Question: I have some data that follow a sigmoid distribution as you can see in the following image:
After normalizing and scaling my data, I have adjusted the curve at the bottom using 'scipy.optimize.curve_fit' and some initial parameters:
'''
popt, pcov = curve_fit(sigmoid_function, xdata, ydata, p0 = [0.05, 0.05, 0.05])
>>> print popt
[ 2.82019932e+02 -1.90996563e-01 5.00000000e-02]
'''
So 'popt', according to <URL>, returns *"Optimal values for the parameters so that the sum of the squared error of f(xdata, . I understand here that there is no calculation of the slope with 'curve_fit', because I do think the slope of this gentle curve is 282, neither is negative.
Then I tried with 'scipy.optimize.leastsq', because the documentation says it returns ", so I thought the slope would be returned. Like this:
'''
p, cov, infodict, mesg, ier = leastsq(residuals, p_guess, args = (nxdata, nydata), full_output=True)
>>> print p
Param(x0=281.73193626250207, y0=-0.012731420027056234, c=1.0069006606656596, k=0.18836680131910222)
'''
But again, I did not get what I expected. 'curve_fit' and 'leastsq' returned almost the same values, with is not surprising I guess, as 'curve_fit' is using an implementation of the least squares method within to find the curve. But no slope back...unless I overlooked something.
So,
I am trying to avoid manual methods, like <URL> and subtract and divide results and so. I would like to know if there is a more automatic method for this.
Thank you all!
This is my "sigmoid_function", used by curve_fit and leastsq methods:
'''
def sigmoid_function(xdata, x0, k, p0): # p0 not used anymore, only its components (x0, k)
# This function is called by two different methods: curve_fit and leastsq,
# this last one through function "residuals". I don't know if it makes sense
# to use a single function for two (somewhat similar) methods, but there
# it goes.
# p0:
# + Is the initial parameter for scipy.optimize.curve_fit.
# + For residuals calculation is left empty
# + It is initialized to [0.05, 0.05, 0.05]
# x0:
# + Is the convergence parameter in X-axis and also the shift
# + It starts with 0.05 and ends up being around ~282 (days in a year)
# k:
# + Set up either by curve_fit or leastsq
# + In least squares it is initially fixed at 0.5 and in curve_fit
# + to 0.05. Why? Just did this approach in two different ways and
# + it seems it is working.
# + But honestly, I have no clue on what it represents
# xdata:
# + Positions in X-axis. In this case from 240 to 365
# Finally I changed those parameters as suggested in the answer.
# Sigmoid curve has 2 degrees of freedom, therefore, the initial
# guess only needs to be this size. In this case, p0 = [282, 0.5]
y = np.exp(-k*(xdata-x0)) / (1 + np.exp(-k*(xdata-x0)))
return y
def residuals(p_guess, xdata, ydata):
# For the residuals calculation, there is no need of setting up the initial parameters
# After fixing the initial guess and sigmoid_function header, remove []
# return ydata - sigmoid_function(xdata, p_guess[0], p_guess[1], [])
return ydata - sigmoid_function(xdata, p_guess[0], p_guess[1], [])
'''
I am sorry if I made mistakes while describing the parameters or confused technical terms. I am very new with numpy and I have not studied maths for years, so I am catching up again.
So, again, what is your advice to for this dataset? Thanks!!
Thanks to Oliver W., I updated my code as he suggested and understood a bit better the problem.
There is a final detail I do not fully get. Apparently, 'curve_fit' returns a 'popt' array (x0, k) with the optimum parameters for the fitting:
- 'x0'- 'k'
Why if the sigmoid function is a growing one, the derivative/slope in popt is negative? Does it make sense?
I used 'sigmoid_derivative' to calculate the slope and, yes, I obtained the same results that 'popt' but with positive sign.
'''
# Year 2003, 2005, 2007. Slope in midpoint.
k = [-0.1910, -0.2545, -0.2259] # Values coming from popt
slope = [0.1910, 0.2545, 0.2259] # Values coming from sigmoid_derivative function
'''
I know this is being a bit peaky because I could use both. The relevant data is in there but with negative sign, but I was wondering why is this happening.
So, the calculation of the derivative function as you suggested, is only required if I . Only for midpoint, I can use 'popt'.
Thanks for your help, it saved me a lot of time. :-)
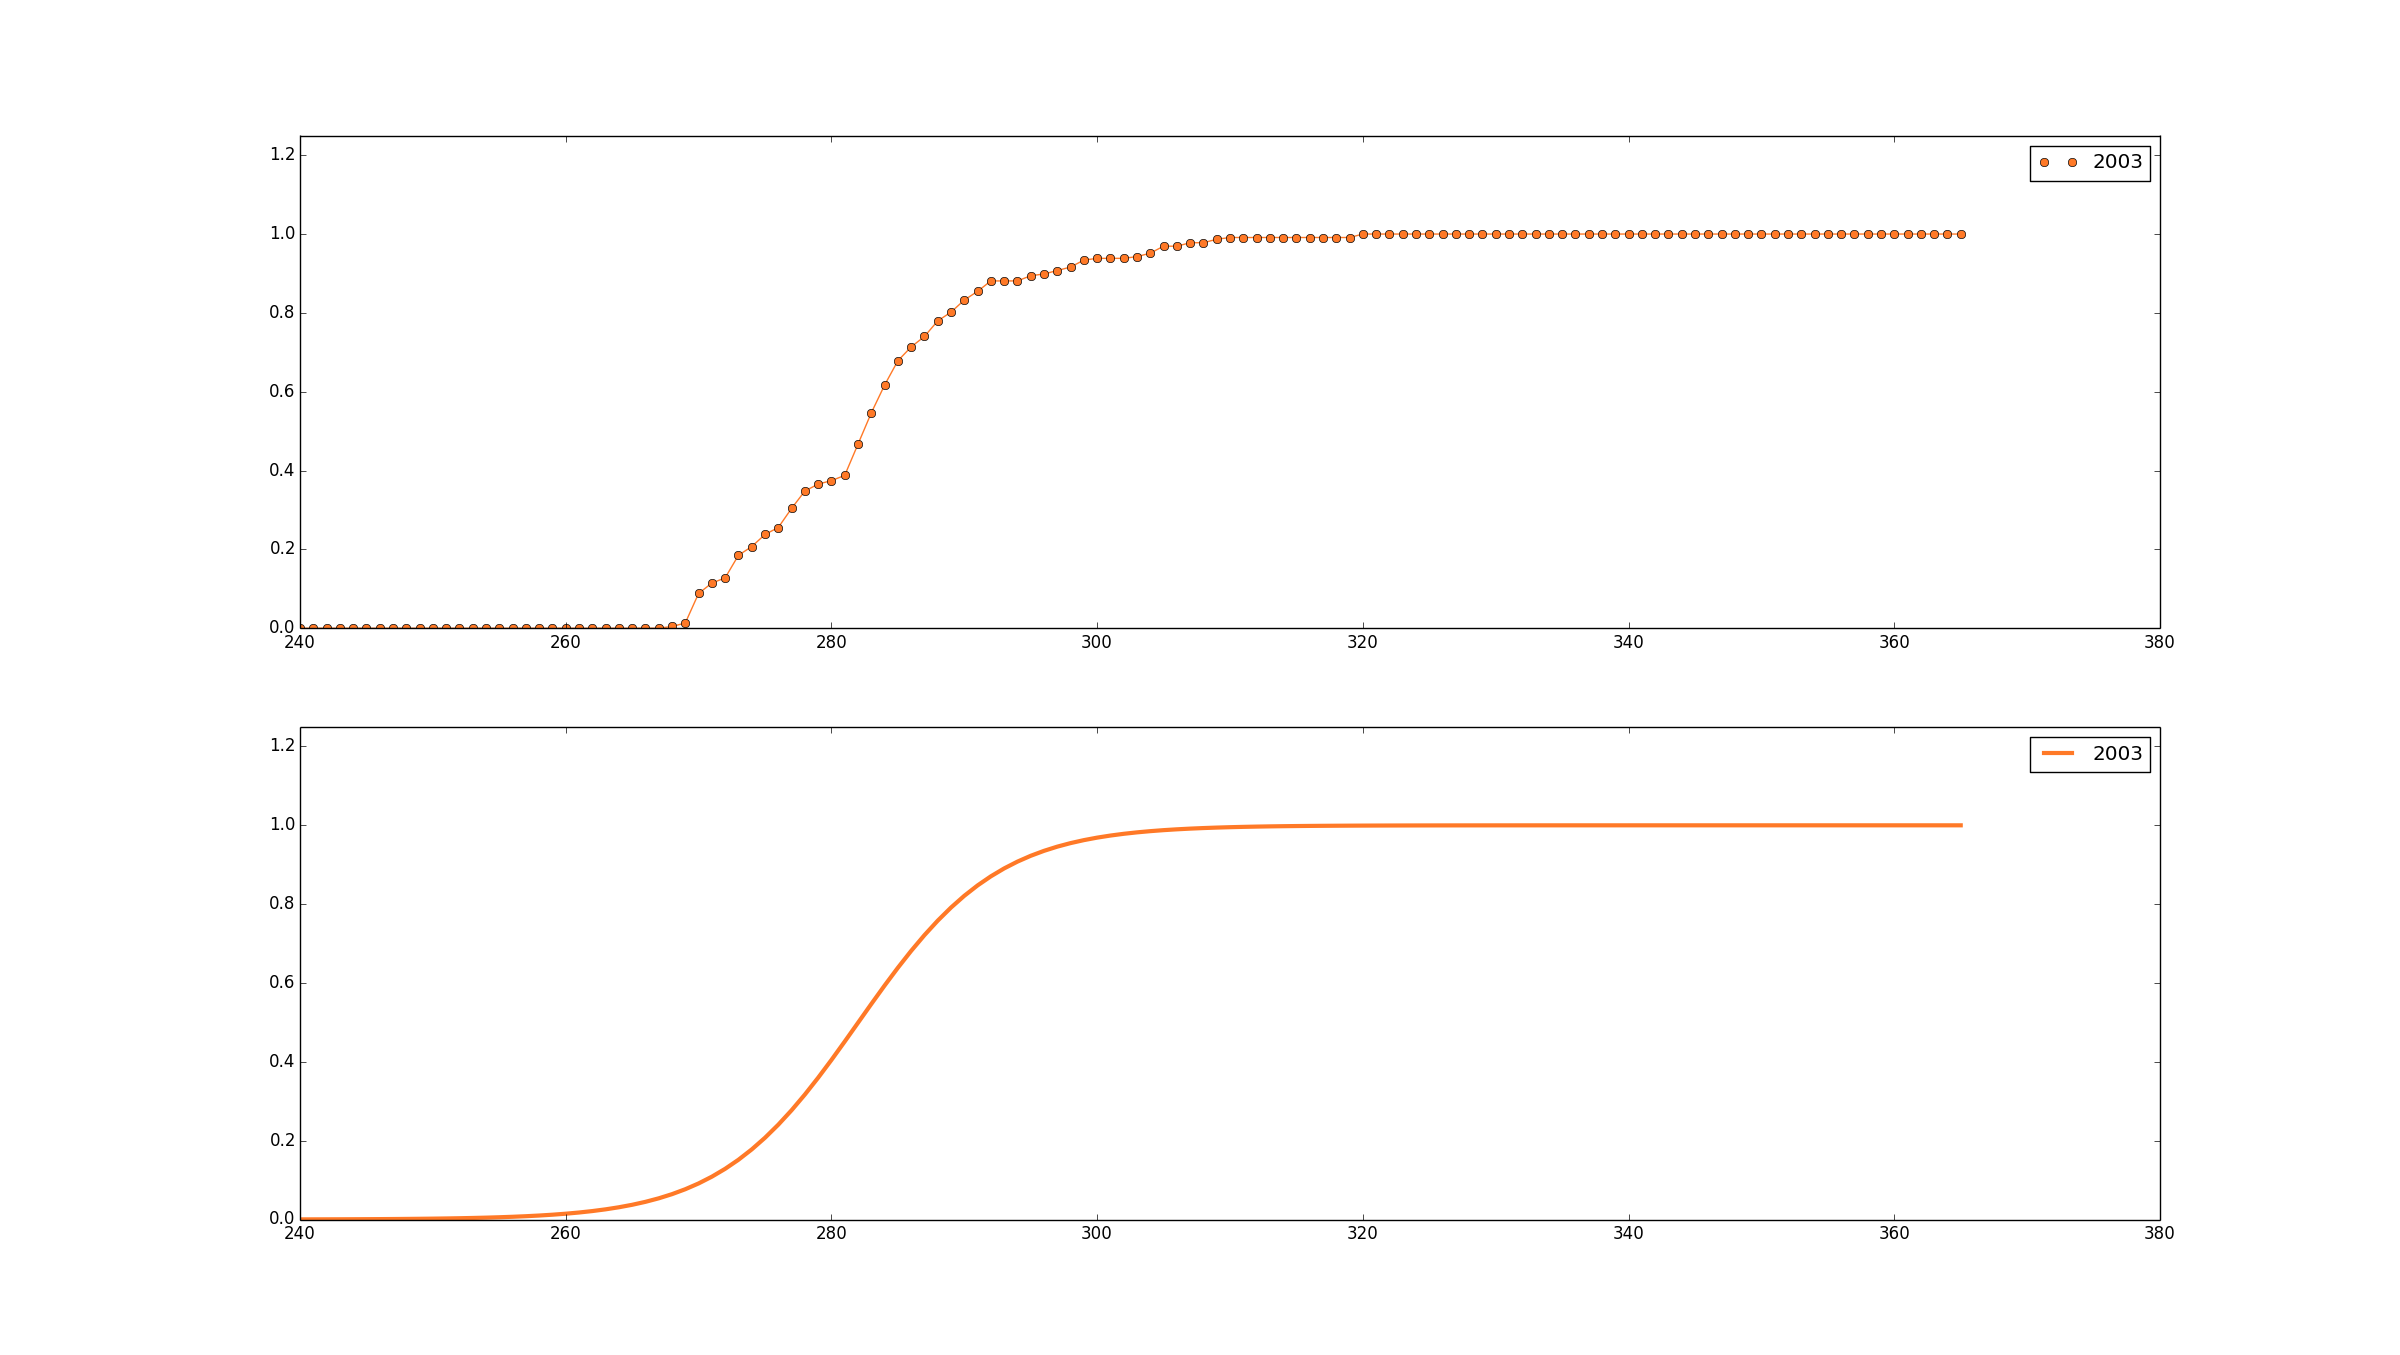
Answer: You're never using the parameter 'p0' you're passing to your sigmoid function. Hence, curve fitting will not have any good measure to find convergence, because it can take any value for this parameter. You should first rewrite your sigmoid function like this:
'''
def sigmoid_function(xdata, x0, k):
y = np.exp(-k*(xdata-x0)) / (1 + np.exp(-k*(xdata-x0)))
return y
'''
This means your model (the sigmoid) has only two degrees of freedom. This will be returned in 'popt':
'''
initial_guess = [282, 1] # (x0, k): at x0, the sigmoid reaches 50%, k is slope related
popt, pcov = curve_fit(sigmoid_function, xdata, ydata, p0=initial_guess)
'''
Now 'popt' will be a tuple (or array of 2 values), being the best possible 'x0' and 'k'.
To get the slope of this function at any point, to be honest, I would just calculate the derivative symbolically as the sigmoid is not such a hard function. You will end up with:
'''
def sigmoid_derivative(x, x0, k):
f = np.exp(-k*(x-x0))
return -k / f
'''
If you have the results from your curve fitting stored in 'popt', you could pass this easily to this function:
'''
print(sigmoid_derivative(285, *popt))
'''
which will return for you the derivative at 'x=285'. But, because you ask specifically for the midpoint, so when 'x==x0' and 'y==.5', you'll see (from the sigmoid_derivative) that the derivative there is just '-k', which can be observed immediately from the 'curve_fit' output you've already obtained. In the output you've shown, that's about 0.19.